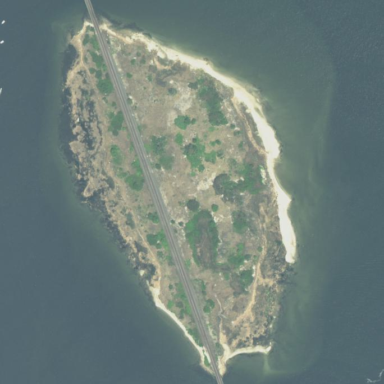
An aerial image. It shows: Island.